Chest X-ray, PA view. Patient: 56 years old, sex M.
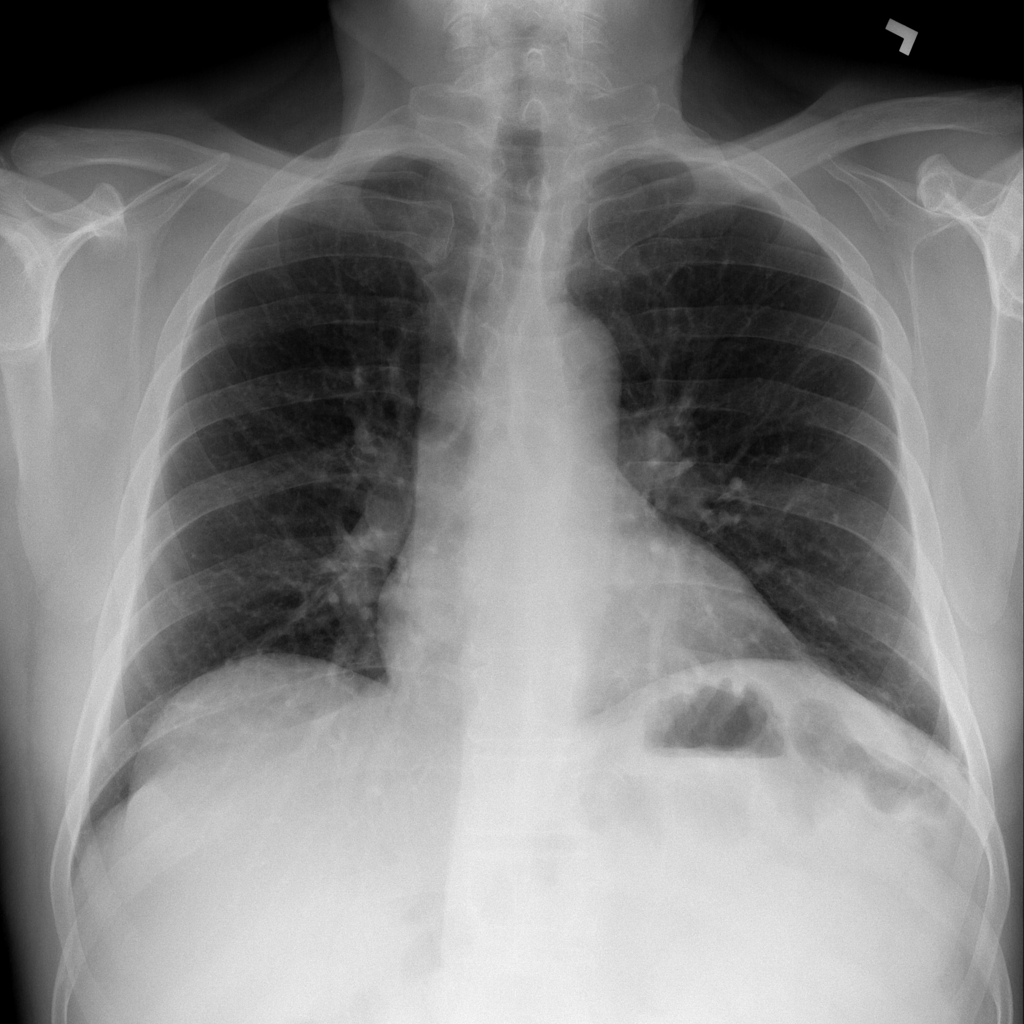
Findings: No Finding